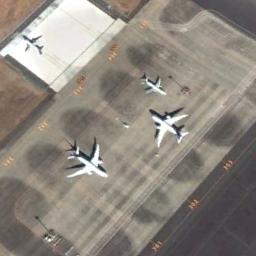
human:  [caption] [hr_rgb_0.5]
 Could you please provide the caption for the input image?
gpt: There are many planes of different colors and sizes on a clearing .

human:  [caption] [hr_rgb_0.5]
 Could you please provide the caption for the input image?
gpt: Three planes were parked on the gray ground, And one plane was parked on the white ground .

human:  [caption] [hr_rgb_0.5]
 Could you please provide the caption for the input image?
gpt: There are two big planes and two small planes on the open place .

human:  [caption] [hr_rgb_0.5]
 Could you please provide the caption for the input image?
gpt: A small plane and two big planes parked in different directions on the airport and another plane parked in a white open area .

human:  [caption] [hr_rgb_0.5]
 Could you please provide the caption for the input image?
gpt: Four planes of different sizes were in the parking lot next to the wasteland .